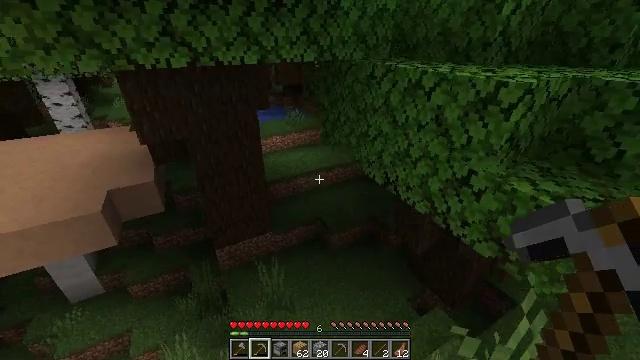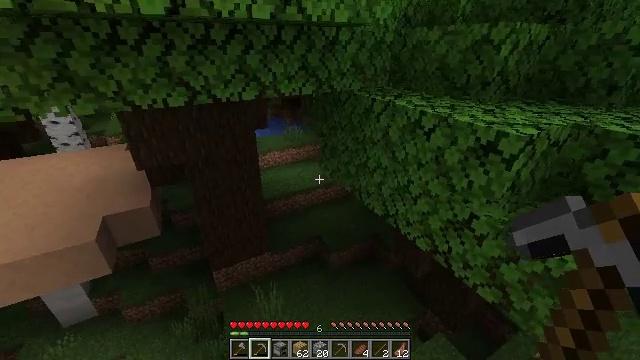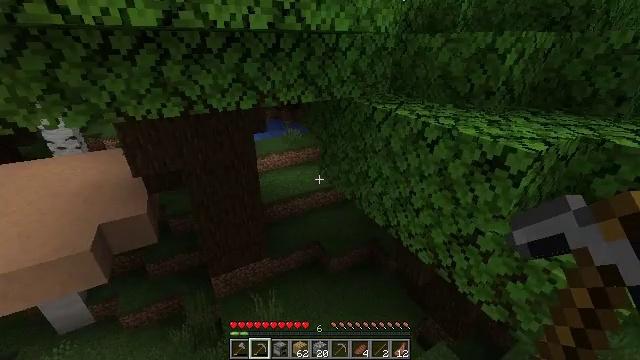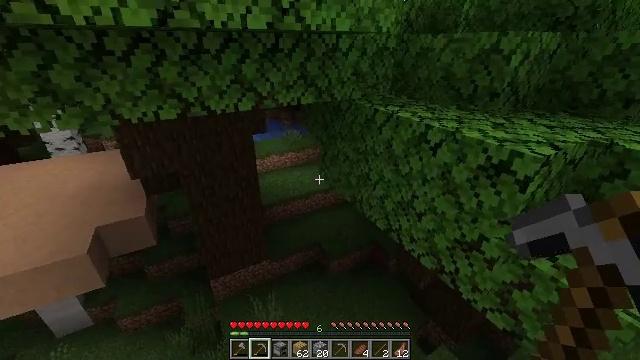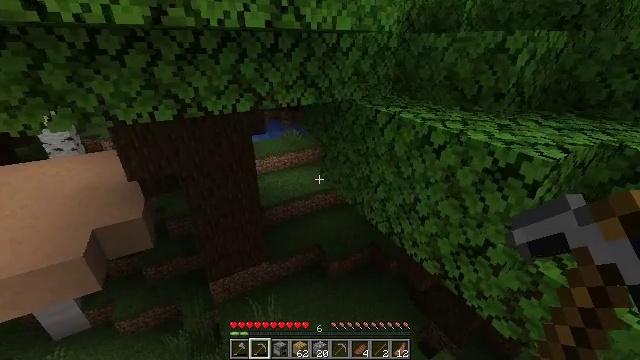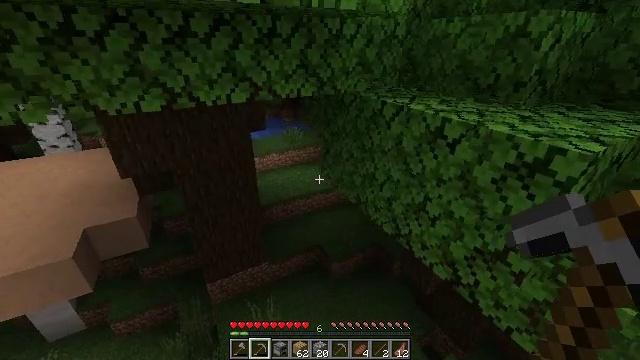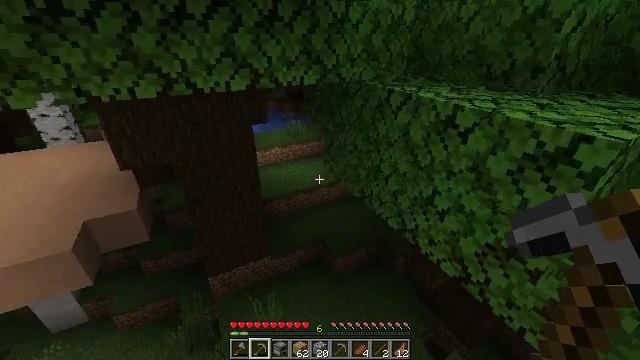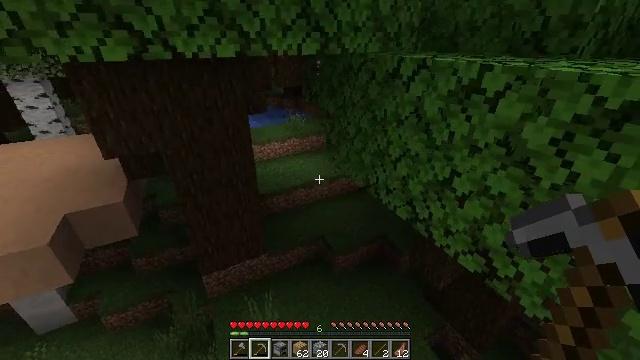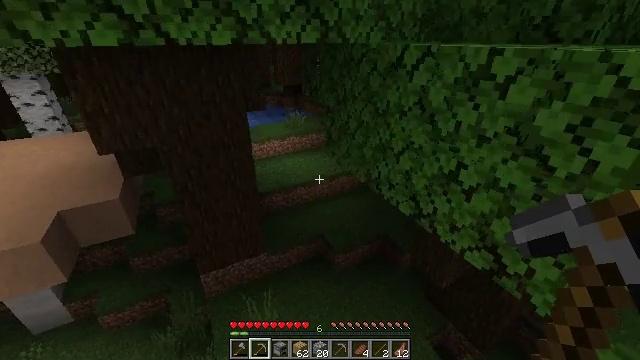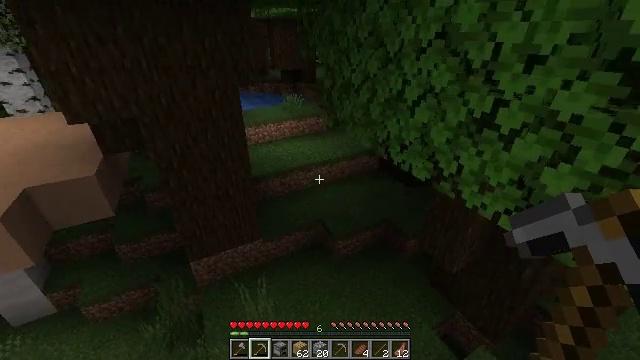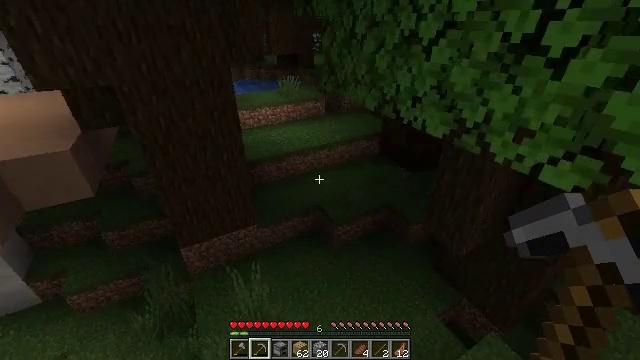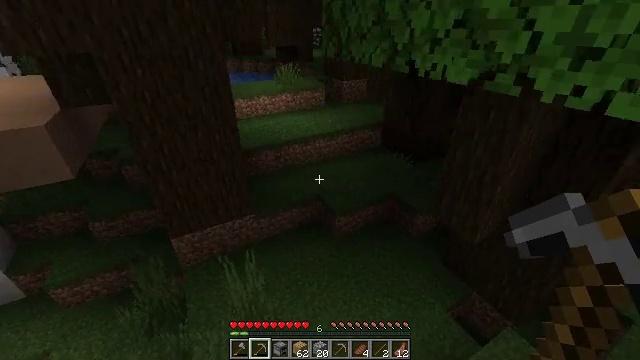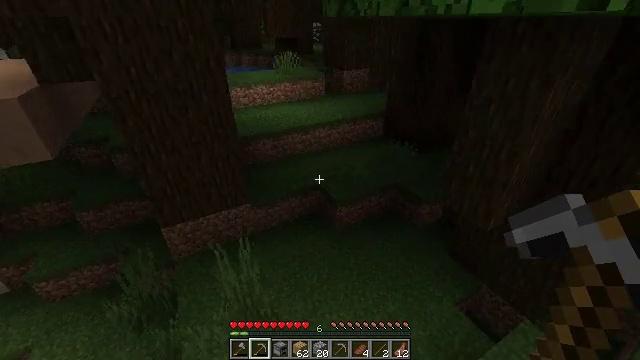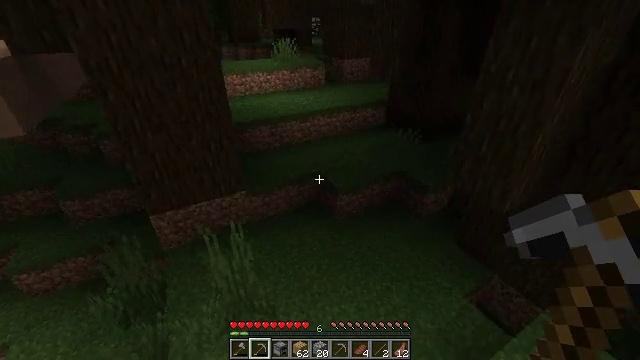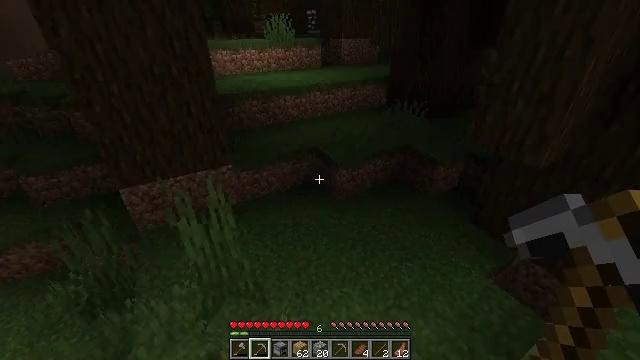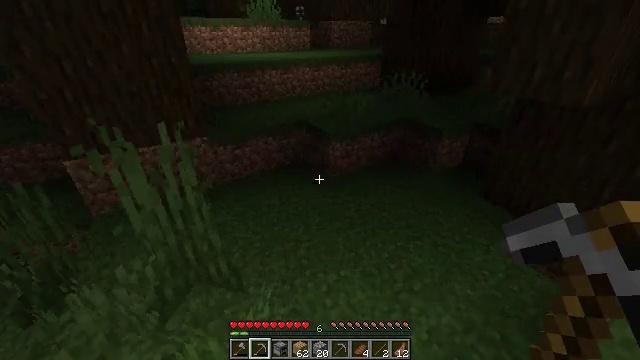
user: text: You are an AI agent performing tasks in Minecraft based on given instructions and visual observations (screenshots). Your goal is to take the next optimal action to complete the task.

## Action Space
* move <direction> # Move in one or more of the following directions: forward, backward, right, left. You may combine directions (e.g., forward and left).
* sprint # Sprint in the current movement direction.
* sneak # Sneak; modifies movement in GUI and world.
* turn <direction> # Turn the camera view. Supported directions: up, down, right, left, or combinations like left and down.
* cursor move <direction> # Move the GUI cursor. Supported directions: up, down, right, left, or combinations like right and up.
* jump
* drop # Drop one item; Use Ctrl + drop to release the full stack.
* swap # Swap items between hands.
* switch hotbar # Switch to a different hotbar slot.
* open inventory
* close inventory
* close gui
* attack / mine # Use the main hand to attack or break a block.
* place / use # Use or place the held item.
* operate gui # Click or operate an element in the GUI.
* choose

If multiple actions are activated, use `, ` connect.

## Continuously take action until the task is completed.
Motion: motion action
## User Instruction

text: Mine the dead bush in the desert.
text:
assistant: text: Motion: move forward, turn up, jump
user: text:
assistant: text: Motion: move forward, jump
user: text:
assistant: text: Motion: move forward
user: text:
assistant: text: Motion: move forward
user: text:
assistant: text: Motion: move forward
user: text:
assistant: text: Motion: move forward, turn down
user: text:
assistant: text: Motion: move forward
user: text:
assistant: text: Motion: move forward
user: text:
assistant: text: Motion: move forward, turn down
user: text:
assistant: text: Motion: move forward, turn down
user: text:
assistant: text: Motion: move forward
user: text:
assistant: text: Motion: move forward
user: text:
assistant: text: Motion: move forward
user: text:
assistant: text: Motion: move forward
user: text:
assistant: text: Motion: move forward, turn right and up
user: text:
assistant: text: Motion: move forward, turn right and up
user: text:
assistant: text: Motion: move forward, turn right and up
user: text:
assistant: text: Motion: move forward, turn right and up
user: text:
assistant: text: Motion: move forward
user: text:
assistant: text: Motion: move forward and move left
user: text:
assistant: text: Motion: move forward and move left
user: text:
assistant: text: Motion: move forward and move left
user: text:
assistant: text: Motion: move forward and move left
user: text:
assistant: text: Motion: move forward and move left, turn left
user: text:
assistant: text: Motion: move forward and move left, turn left
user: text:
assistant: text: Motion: move forward and move left, turn left
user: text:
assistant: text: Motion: move forward, turn left
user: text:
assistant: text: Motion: move forward, turn left
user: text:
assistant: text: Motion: move forward, turn left
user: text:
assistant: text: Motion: move forward, turn left and up